Brain MRI, t1w sequence, axial 2D slice.
Patient: age 51, sex F, weight 95 kg, height 1.95 m
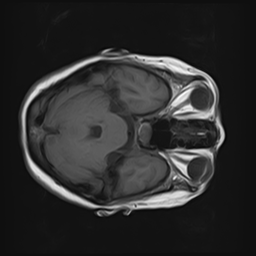